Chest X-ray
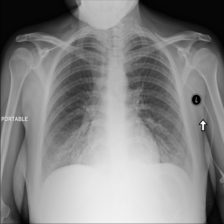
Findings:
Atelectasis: negative
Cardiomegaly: negative
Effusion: negative
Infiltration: positive
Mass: negative
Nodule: negative
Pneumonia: negative
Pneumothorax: negative
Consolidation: negative
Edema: negative
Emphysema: negative
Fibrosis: negative
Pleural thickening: negative
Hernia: negative